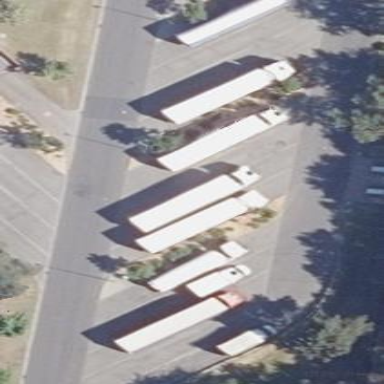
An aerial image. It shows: Parking space specifically designated for heavy goods vehicles.